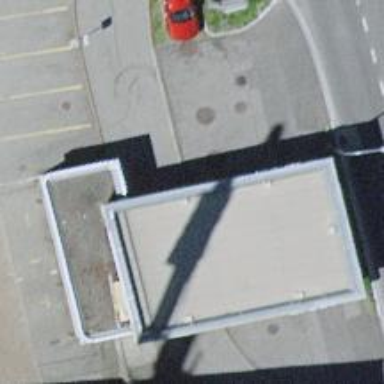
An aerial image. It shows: Fuel station.